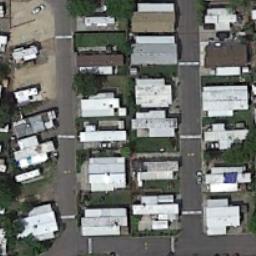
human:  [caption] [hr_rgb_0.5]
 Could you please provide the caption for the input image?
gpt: The mobile home park has some neatly arranged mobile homes and some trees are among these mobile homes .

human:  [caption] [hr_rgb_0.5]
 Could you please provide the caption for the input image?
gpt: Many buildings of different shapes and sizes are in mobile home parks .

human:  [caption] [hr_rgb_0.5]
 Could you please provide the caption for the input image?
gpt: The mobile home park is on the grass next to the road .

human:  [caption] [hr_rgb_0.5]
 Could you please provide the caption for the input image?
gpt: Here is a 90 degree turn road with rows of mobile homes on both sides .

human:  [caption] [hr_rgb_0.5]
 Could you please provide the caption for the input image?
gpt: There are some gray buildings in the mobile home park .